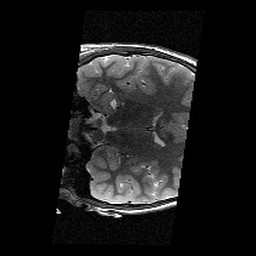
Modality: T2w
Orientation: coronal
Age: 11
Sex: female
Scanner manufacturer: siemens
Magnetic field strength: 3 T
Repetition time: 9.23 s
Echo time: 0.067 s